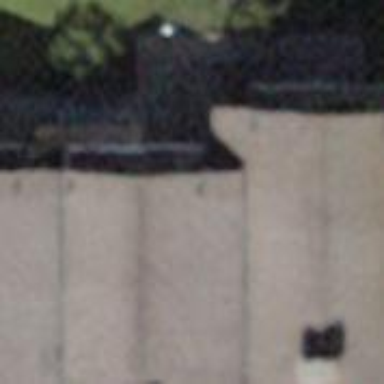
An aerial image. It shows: Gabled building with roof oriented along its structure.